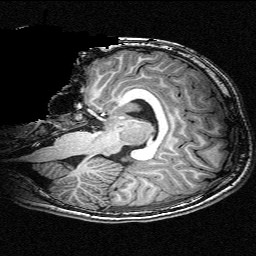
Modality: T1w
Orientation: sagittal
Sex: male